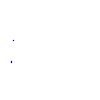
Particle: proton